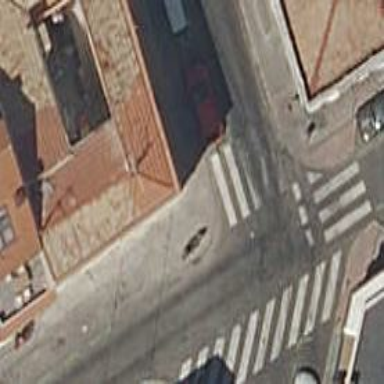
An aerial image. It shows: Marked road crossing.